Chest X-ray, AP view. Patient: 66 years old, sex M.
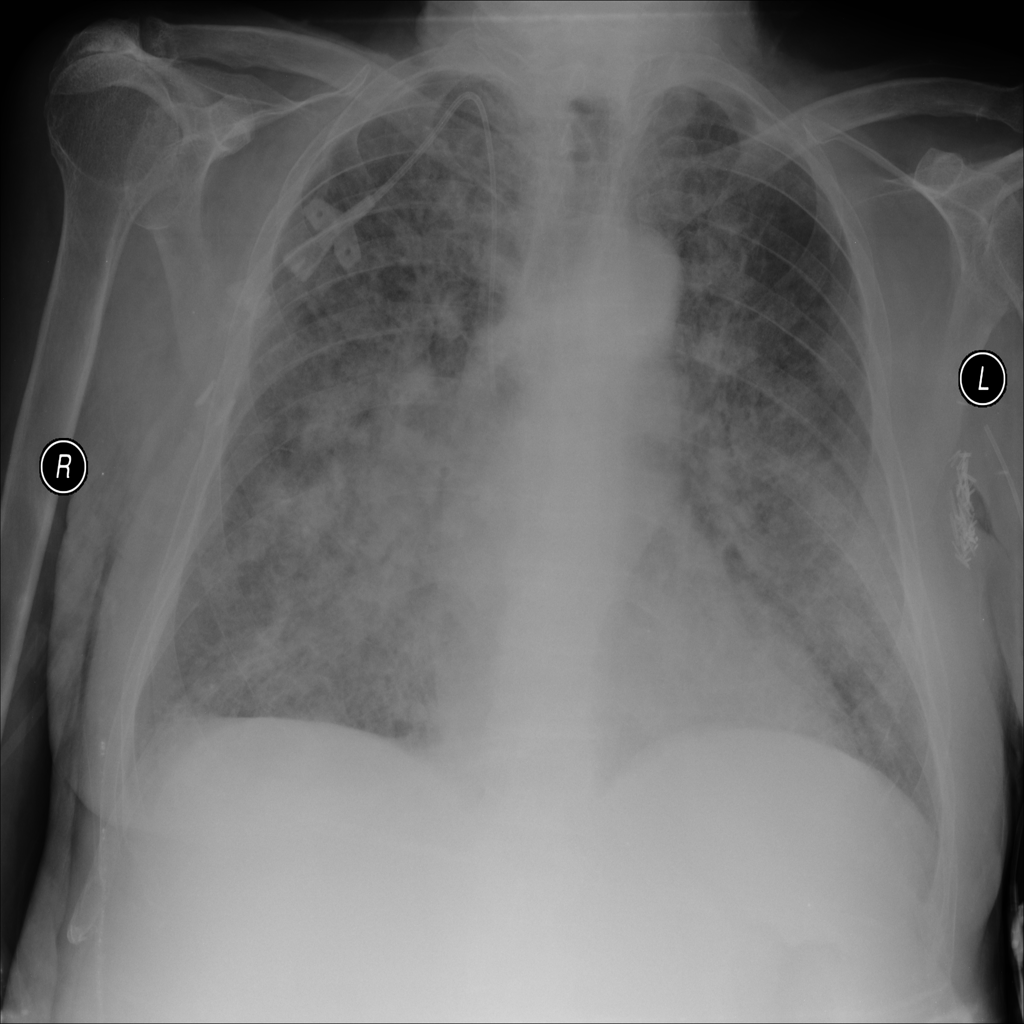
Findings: Infiltration